Question: I am novice in swing and I want to design a screen of the type I have attached. The big right panel uses Card layout which gets displayed on various button clicks. I don't know how to arrange the components such I have 6 columns and the number of rows grows as I add more components. I would appreciate if someone could give me an idea of which layout I need to use or a pseudo code of how its needs to be done.
Thanks a ton !!!

Guys I have now moved my solution on each to use MigLayout. It is quite easy and it is very easy to use in case of dynamic components placements. Thanks one and all for your value time and answers.
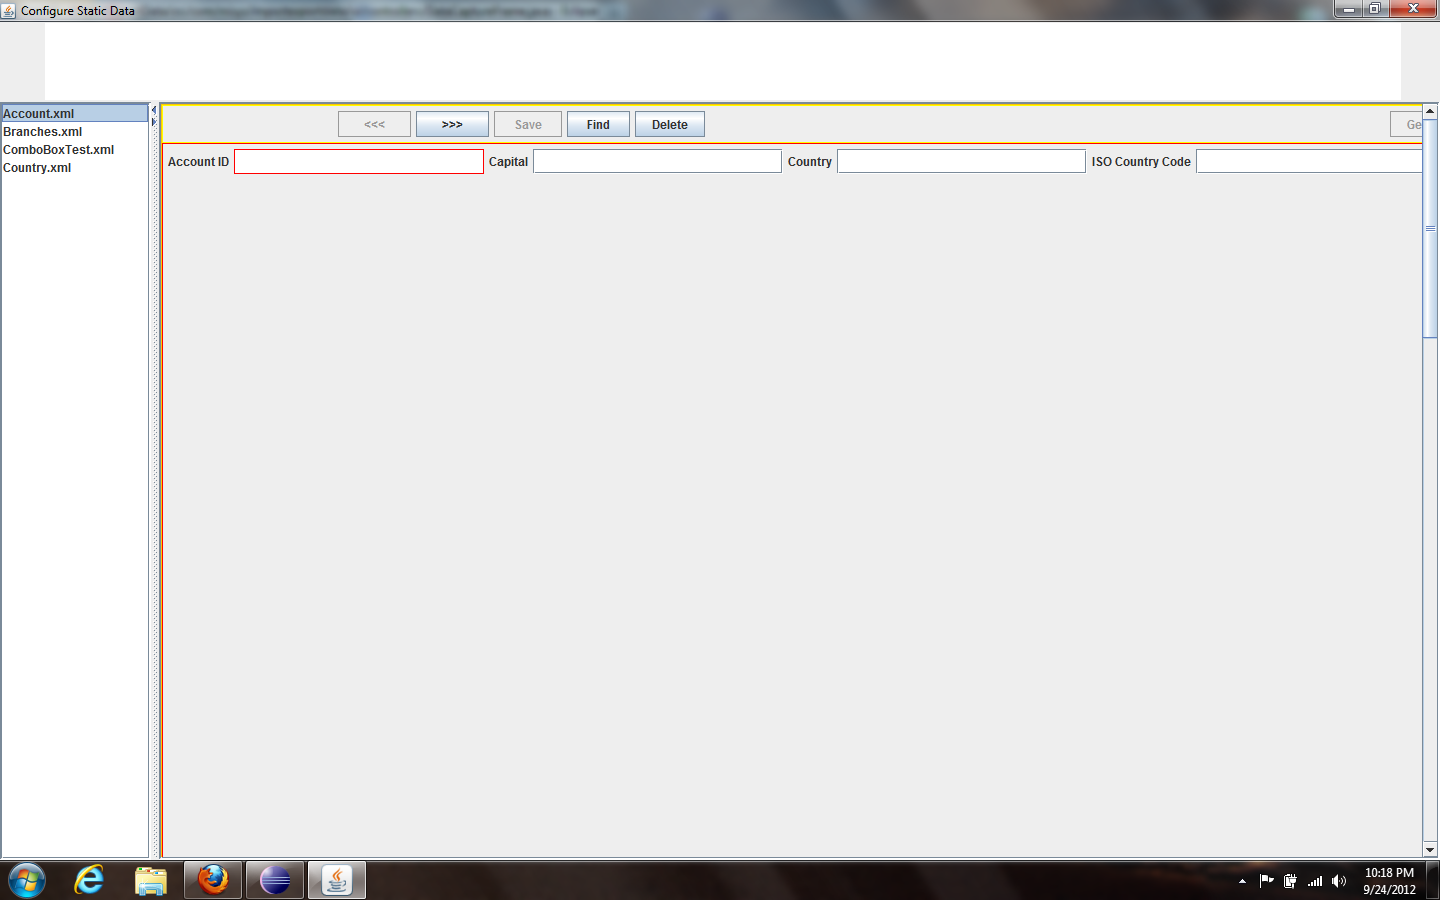
Answer: <URL>. A value of '0' will specify that the rows/cols can grow as you add more components.
A short sample from Oracle:

'''
GridLayout experimentLayout = new GridLayout(0,2);//create grid any amount of rows and 2 coloumns
...
compsToExperiment.setLayout(experimentLayout);//add gridlayout to Component/JPanel
compsToExperiment.add(new JButton("Button 1"));
compsToExperiment.add(new JButton("Button 2"));
compsToExperiment.add(new JButton("Button 3"));
compsToExperiment.add(new JButton("Long-Named Button 4"));
compsToExperiment.add(new JButton("5"));
'''
If however you need a more flexible Grid layout see <URL> as Guillaume Polet suggested:

As you can see it allwows you to use more then 1 row/col per component:

'''
JButton button;
pane.setLayout(new GridBagLayout());
GridBagConstraints c = new GridBagConstraints();
if (shouldFill) {
//natural height, maximum width
c.fill = GridBagConstraints.HORIZONTAL;
}
button = new JButton("Button 1");
if (shouldWeightX) {
c.weightx = 0.5;
}
c.fill = GridBagConstraints.HORIZONTAL;
c.gridx = 0;
c.gridy = 0;
pane.add(button, c);
button = new JButton("Button 2");
c.fill = GridBagConstraints.HORIZONTAL;
c.weightx = 0.5;
c.gridx = 1;
c.gridy = 0;
pane.add(button, c);
button = new JButton("Button 3");
c.fill = GridBagConstraints.HORIZONTAL;
c.weightx = 0.5;
c.gridx = 2;
c.gridy = 0;
pane.add(button, c);
button = new JButton("Long-Named Button 4");
c.fill = GridBagConstraints.HORIZONTAL;
c.ipady = 40; //make this component tall
c.weightx = 0.0;
c.gridwidth = 3;
c.gridx = 0;
c.gridy = 1;
pane.add(button, c);
button = new JButton("5");
c.fill = GridBagConstraints.HORIZONTAL;
c.ipady = 0; //reset to default
c.weighty = 1.0; //request any extra vertical space
c.anchor = GridBagConstraints.PAGE_END; //bottom of space
c.insets = new Insets(10,0,0,0); //top padding
c.gridx = 1; //aligned with button 2
c.gridwidth = 2; //2 columns wide
c.gridy = 2; //third row
pane.add(button, c);
'''